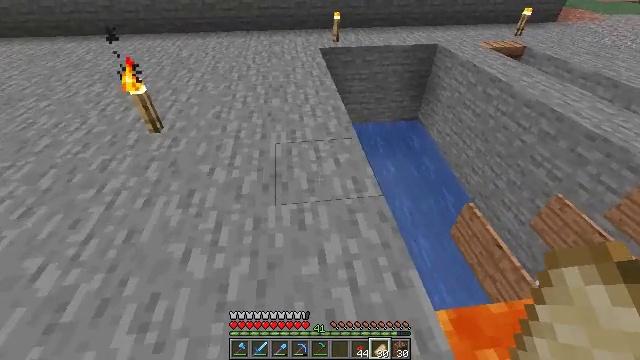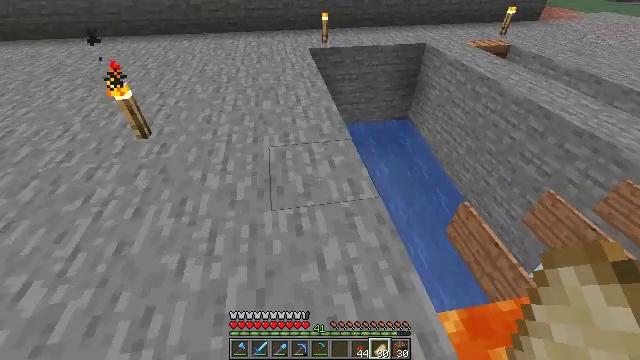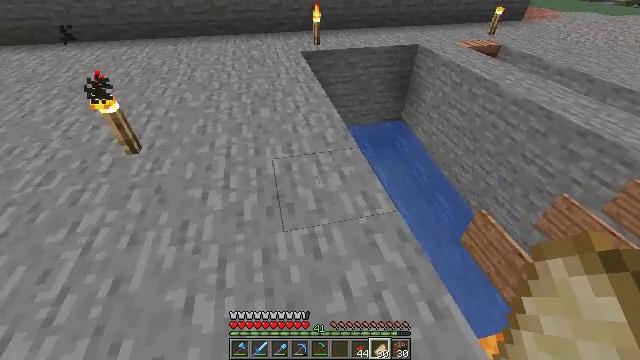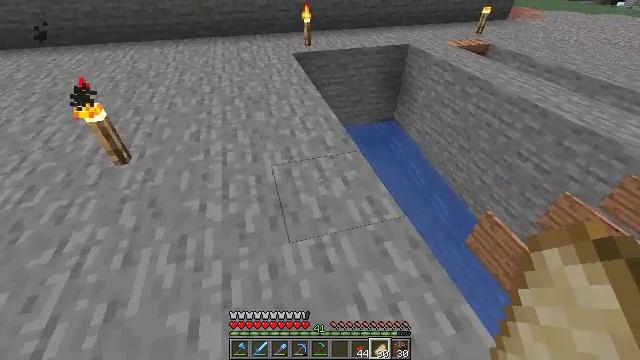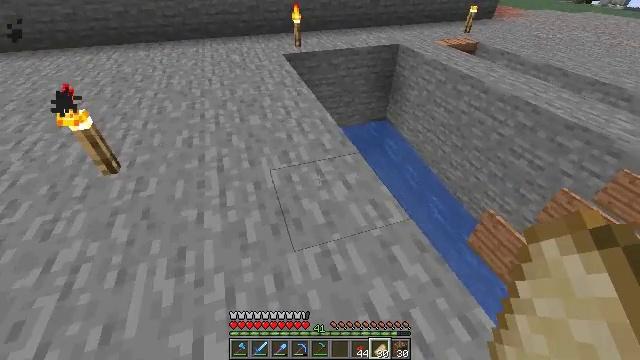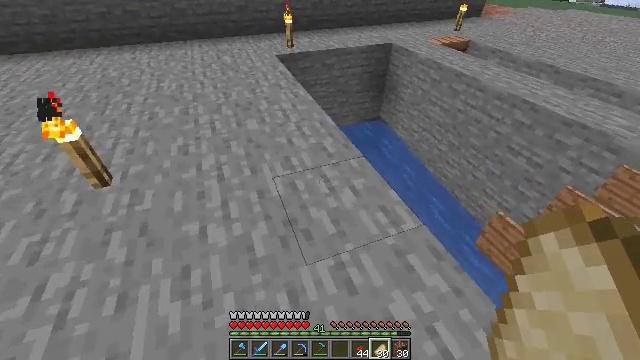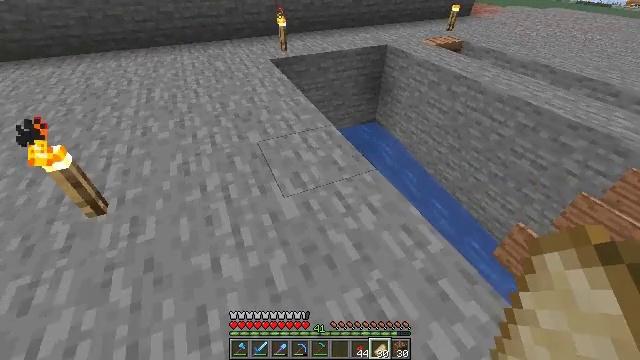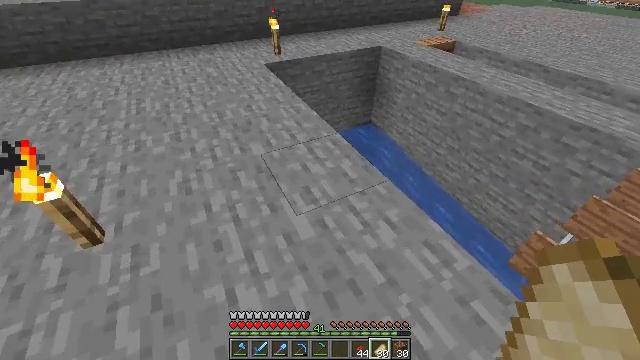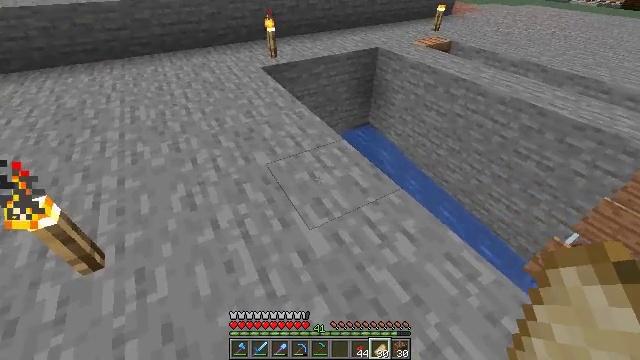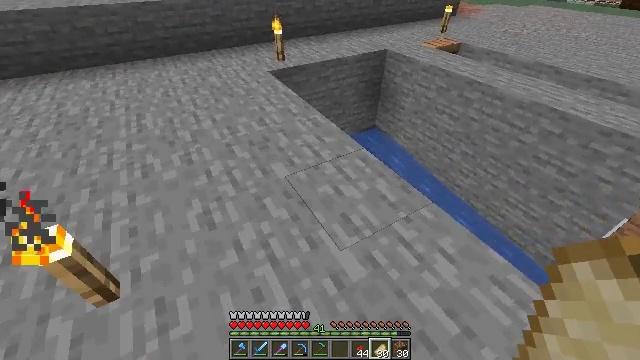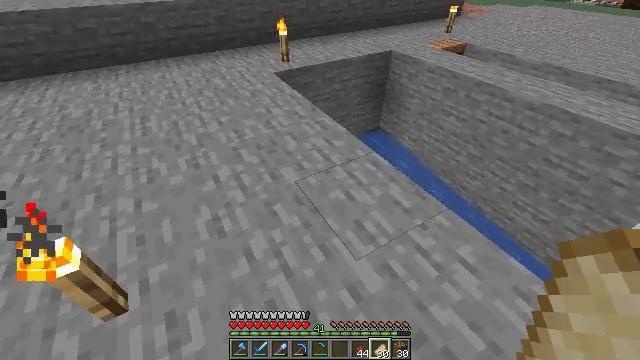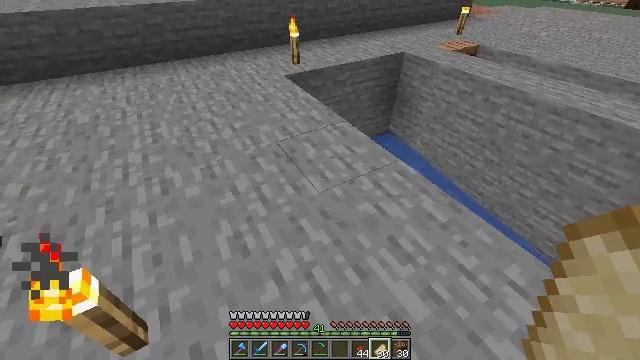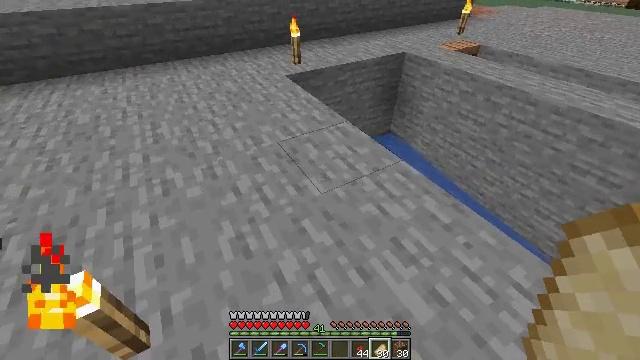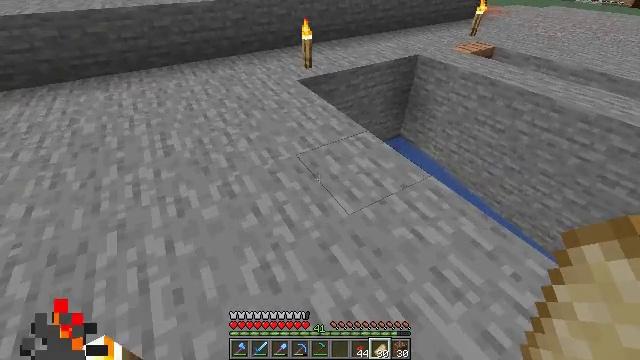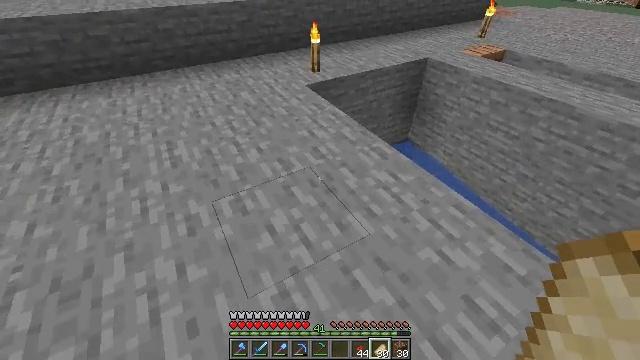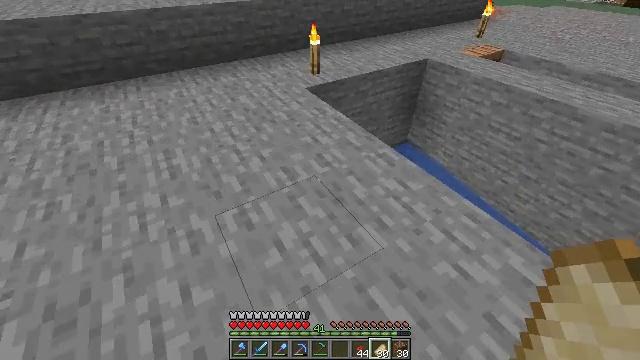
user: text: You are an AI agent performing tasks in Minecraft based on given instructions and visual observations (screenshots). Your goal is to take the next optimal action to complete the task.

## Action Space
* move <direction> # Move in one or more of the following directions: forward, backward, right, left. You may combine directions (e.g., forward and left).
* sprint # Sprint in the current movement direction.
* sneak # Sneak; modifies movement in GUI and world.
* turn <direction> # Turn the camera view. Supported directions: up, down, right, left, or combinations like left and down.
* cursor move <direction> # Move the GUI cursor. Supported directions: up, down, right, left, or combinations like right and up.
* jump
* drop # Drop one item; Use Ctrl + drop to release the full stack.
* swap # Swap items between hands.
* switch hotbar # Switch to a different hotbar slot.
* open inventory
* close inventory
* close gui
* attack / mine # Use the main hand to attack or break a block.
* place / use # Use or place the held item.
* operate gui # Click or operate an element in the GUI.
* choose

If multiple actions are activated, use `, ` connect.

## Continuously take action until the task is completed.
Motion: motion action
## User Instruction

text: Open the crafting table and craft a dried kelp block with kelp.
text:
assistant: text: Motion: move forward and move left, turn right
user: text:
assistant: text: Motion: move forward and move left, turn right
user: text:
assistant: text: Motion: move forward and move left, turn right
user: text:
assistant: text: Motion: move forward and move left, turn right
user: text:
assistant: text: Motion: move forward and move left, turn right
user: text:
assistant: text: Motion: move forward and move left, turn right
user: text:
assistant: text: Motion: move forward and move left, turn right
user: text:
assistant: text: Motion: move forward and move left, turn right
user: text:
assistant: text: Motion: move forward and move left
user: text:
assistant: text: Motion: move forward and move left
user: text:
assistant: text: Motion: move forward and move left
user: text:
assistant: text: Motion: move forward and move left
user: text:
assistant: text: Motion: move forward and move left
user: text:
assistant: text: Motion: move forward and move left
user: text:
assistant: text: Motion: move forward and move left, turn right
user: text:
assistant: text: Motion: move forward and move left, turn right
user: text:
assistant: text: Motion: move forward and move left
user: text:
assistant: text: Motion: move forward and move left, turn right
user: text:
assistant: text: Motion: move forward and move left
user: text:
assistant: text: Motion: move forward and move left
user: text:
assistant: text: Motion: move forward and move left
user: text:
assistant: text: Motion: move forward and move left
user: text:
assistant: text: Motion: move forward and move left
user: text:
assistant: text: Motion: move forward and move left
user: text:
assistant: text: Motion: move forward and move left, turn right and up
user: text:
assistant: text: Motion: move forward and move left, turn right
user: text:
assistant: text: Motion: move forward and move left, turn right
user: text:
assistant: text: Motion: move forward and move left, turn right
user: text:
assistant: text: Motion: move forward and move left, turn right
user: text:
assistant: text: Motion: move forward and move left, turn right